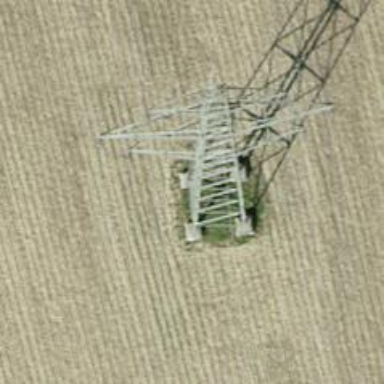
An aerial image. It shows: Power tower.